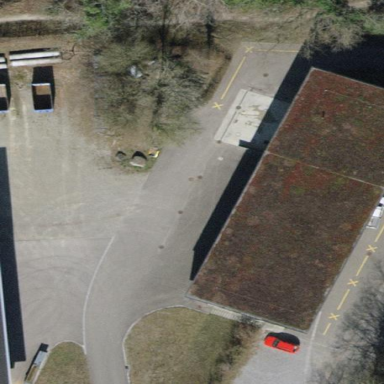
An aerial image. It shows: Warehouse with flat roof.